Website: home-depot
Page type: customer-info-address
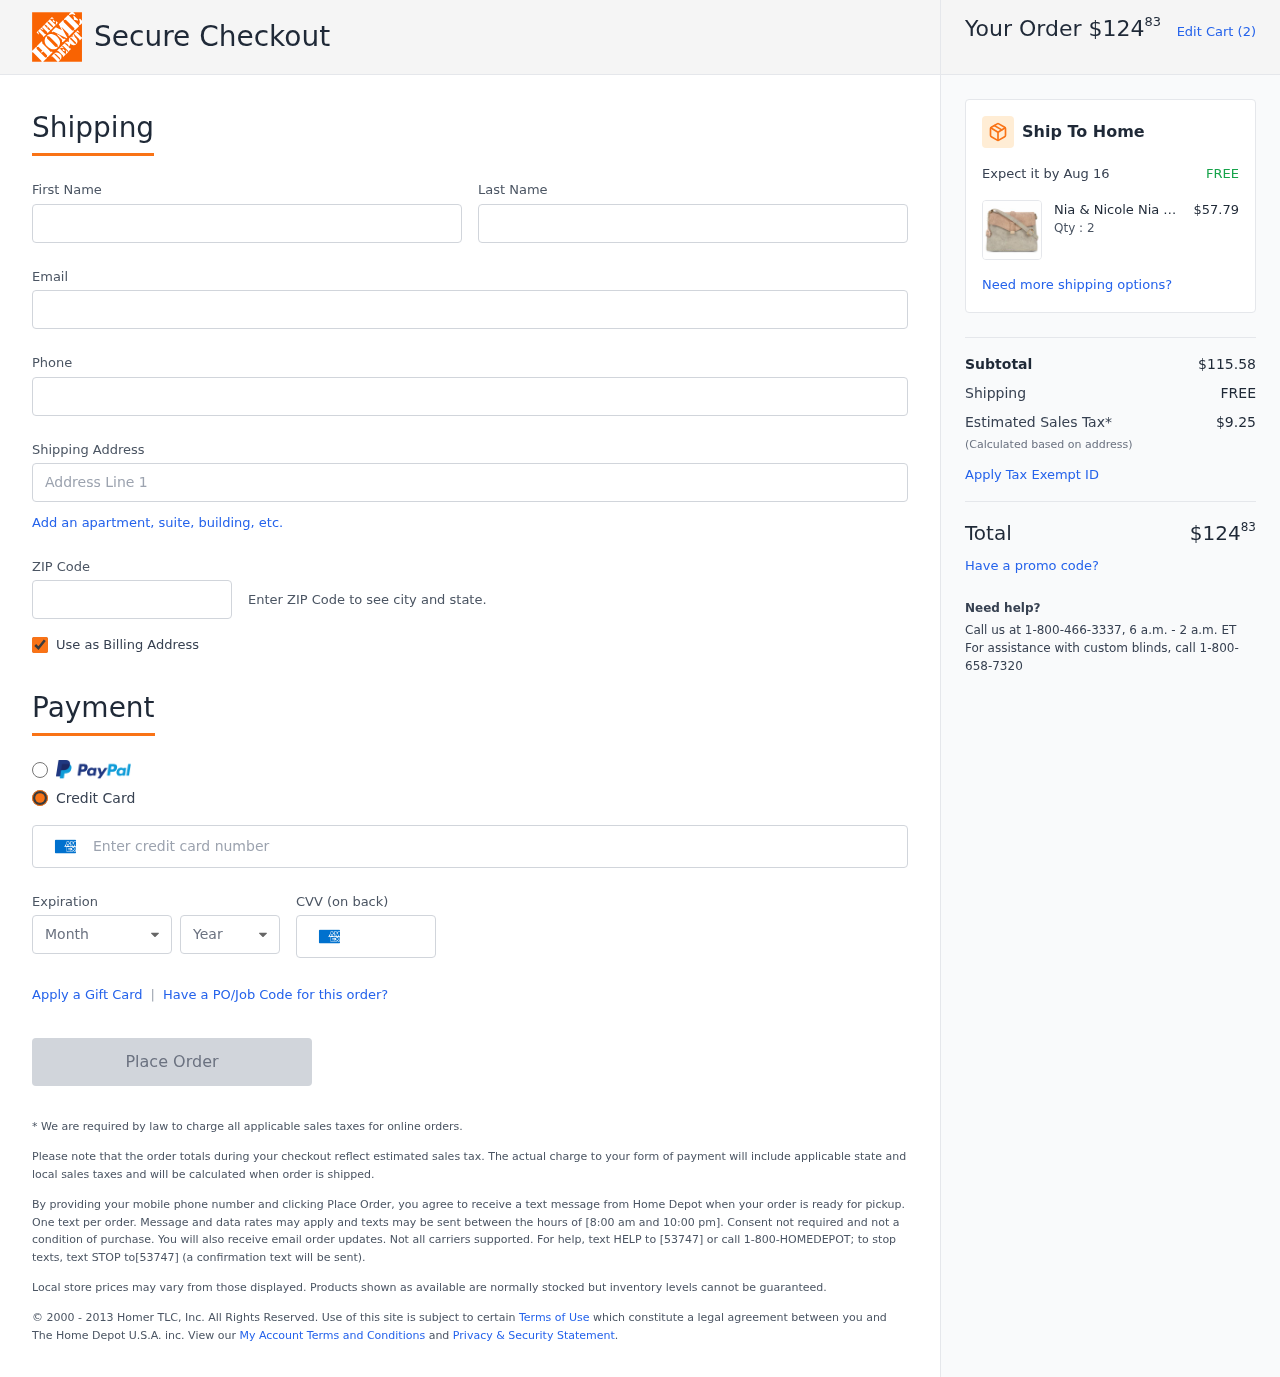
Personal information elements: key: PII_CARD_CVV
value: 6040
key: PII_CARD_EXPIRY_MONTH
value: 10
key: PII_CARD_EXPIRY_YEAR
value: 29
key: PII_CARD_NUMBER
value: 3441 7617 8078 369
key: PII_EMAIL
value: tammy.chavez@gmail.com
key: PII_FIRSTNAME
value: Tammy
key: PII_LASTNAME
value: Chavez
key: PII_PHONE
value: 9866584086
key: PII_POSTCODE
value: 01577
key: PII_STREET
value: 32697 Justin Wells
Product elements: key: PRODUCT1_BRAND
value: Nia & Nicole
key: PRODUCT1_NAME
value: Nia & Nicole Women's Sling Bag (Ivory, Peach)
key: PRODUCT1_NAME
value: Nia & Nicole Women's...
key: PRODUCT1_PRICE
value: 57.79
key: PRODUCT1_QUANTITY
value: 2
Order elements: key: ORDER_TOTAL
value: $12483
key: ORDER_NUM_ITEMS
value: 2
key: ORDER_DELIVERY_DATE
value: Aug 16
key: ORDER_SUBTOTAL
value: $115.58
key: ORDER_SHIPPING_COST
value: FREE
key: ORDER_TAX
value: $9.25